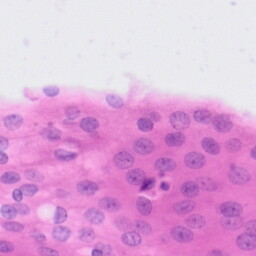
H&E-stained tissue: Tonsil